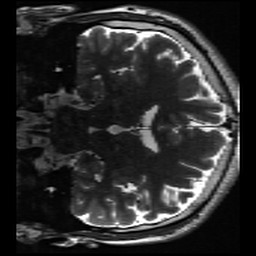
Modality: inplaneT2
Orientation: coronal